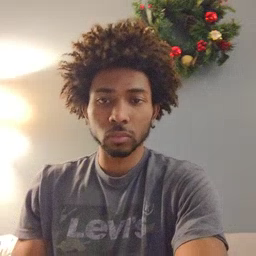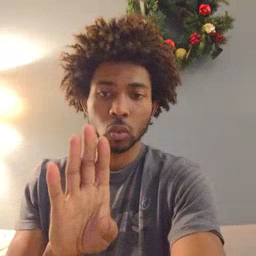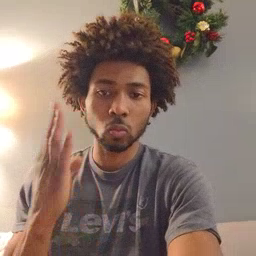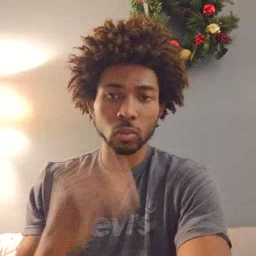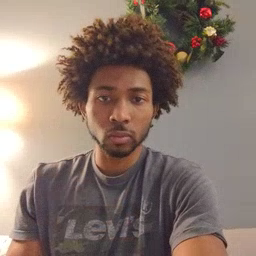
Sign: open